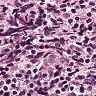
Metastatic tissue present: no